Frequency: 55000
Velocity: 0,1705
Power: 33,8
Pulse duration: 0,0000001
Pass count: 1
Magnification: 10
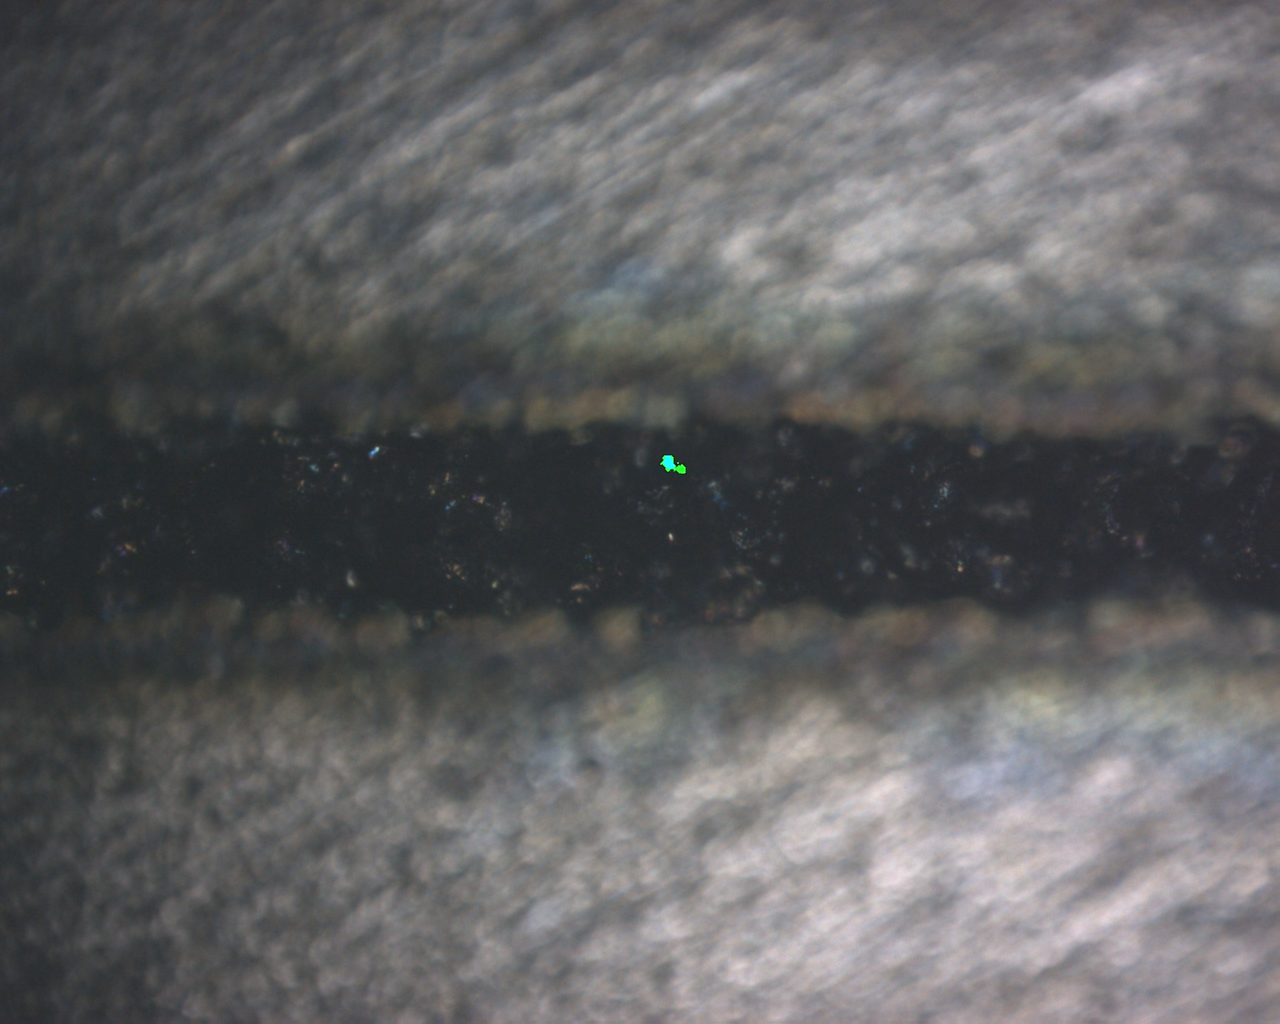
Measured width: 124.338
Other width: 83.679